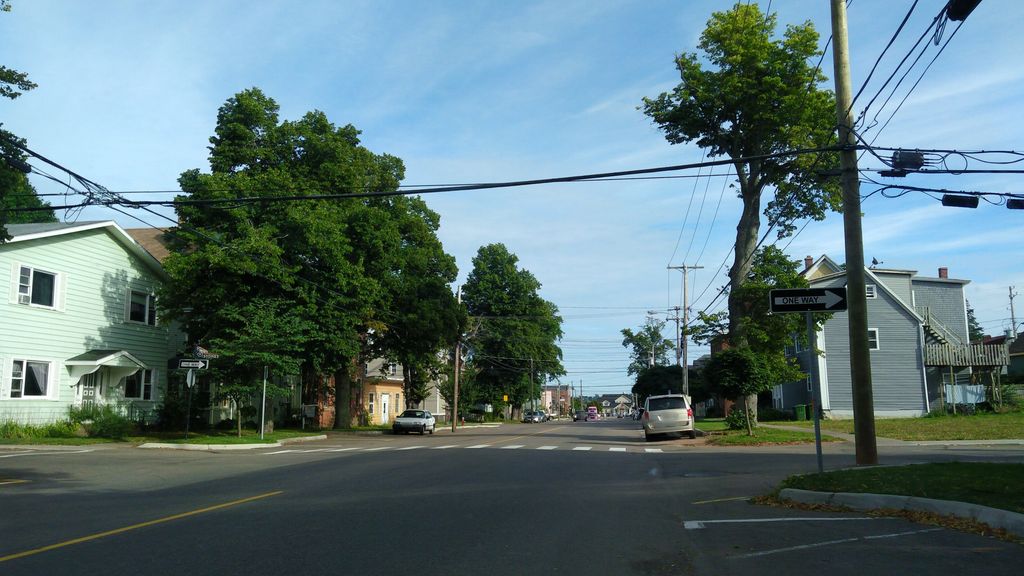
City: charlottetown